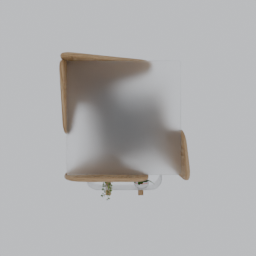
Label: furniture